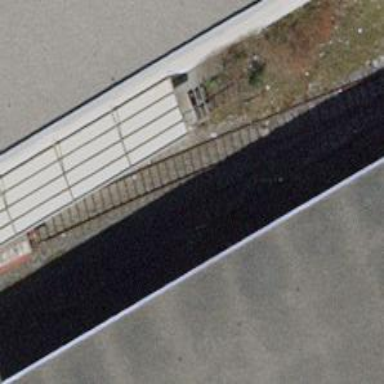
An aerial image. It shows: Single-track spur railway line.